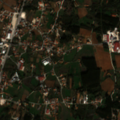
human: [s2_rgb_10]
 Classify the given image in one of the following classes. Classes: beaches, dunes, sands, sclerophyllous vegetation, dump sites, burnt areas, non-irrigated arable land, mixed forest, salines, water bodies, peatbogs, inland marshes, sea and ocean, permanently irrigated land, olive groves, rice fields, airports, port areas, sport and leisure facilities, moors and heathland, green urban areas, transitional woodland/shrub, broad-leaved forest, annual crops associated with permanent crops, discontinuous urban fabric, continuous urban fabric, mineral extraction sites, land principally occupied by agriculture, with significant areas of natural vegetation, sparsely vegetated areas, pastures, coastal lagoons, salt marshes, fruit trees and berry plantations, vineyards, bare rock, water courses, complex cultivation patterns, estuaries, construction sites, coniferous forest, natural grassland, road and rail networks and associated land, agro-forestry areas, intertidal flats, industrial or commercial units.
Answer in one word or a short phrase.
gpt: discontinuous urban fabric, complex cultivation patterns, land principally occupied by agriculture, with significant areas of natural vegetation, broad-leaved forest